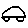
Label: car